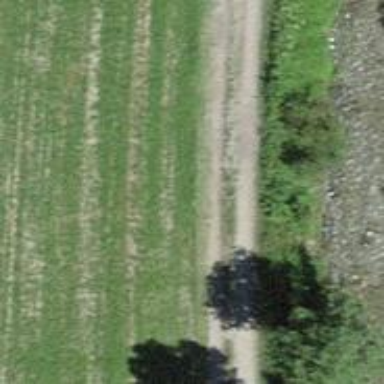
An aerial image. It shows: Grass track with grade2 tracktype.